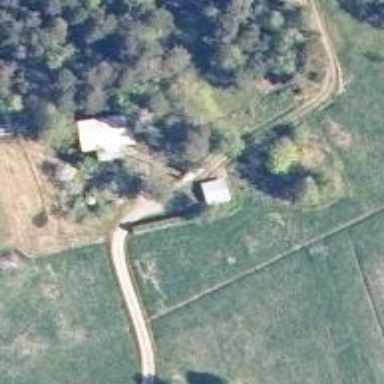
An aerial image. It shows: Driveway.